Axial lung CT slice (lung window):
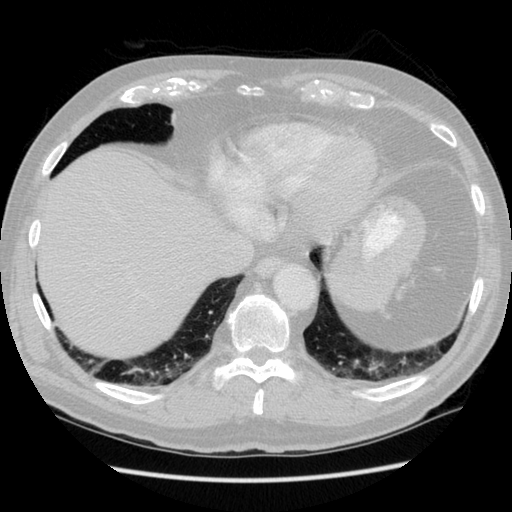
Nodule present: no